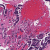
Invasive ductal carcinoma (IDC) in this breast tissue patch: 0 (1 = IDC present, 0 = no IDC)